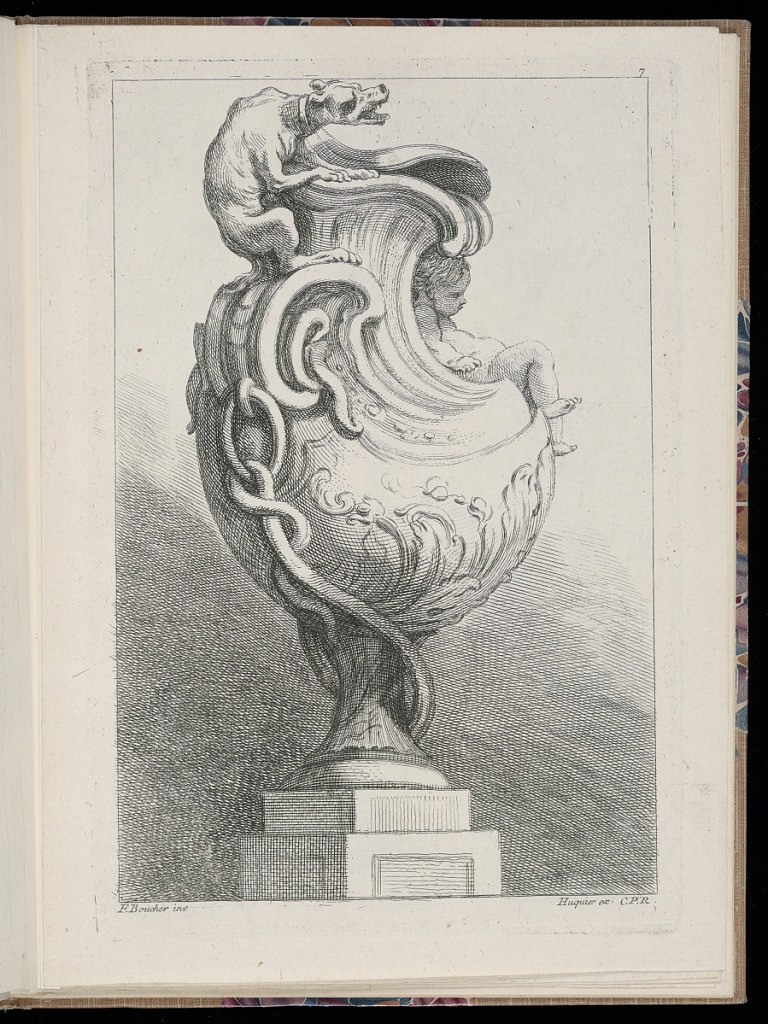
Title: Ornamental Vase Design
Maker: François Boucher, French, 1703–1770
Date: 1738–72
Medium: Etching on cream laid paper
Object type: Bound print
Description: Vase in the form of a pitcher. Shell-shaped forms near the neck and lid, the handle connected to the base by a snake-like chain. Sitting on the handle is a crouching dog baring its teeth. Reclining in the slope of the neck, at right, a putto figure. The plate is signed and numbered.